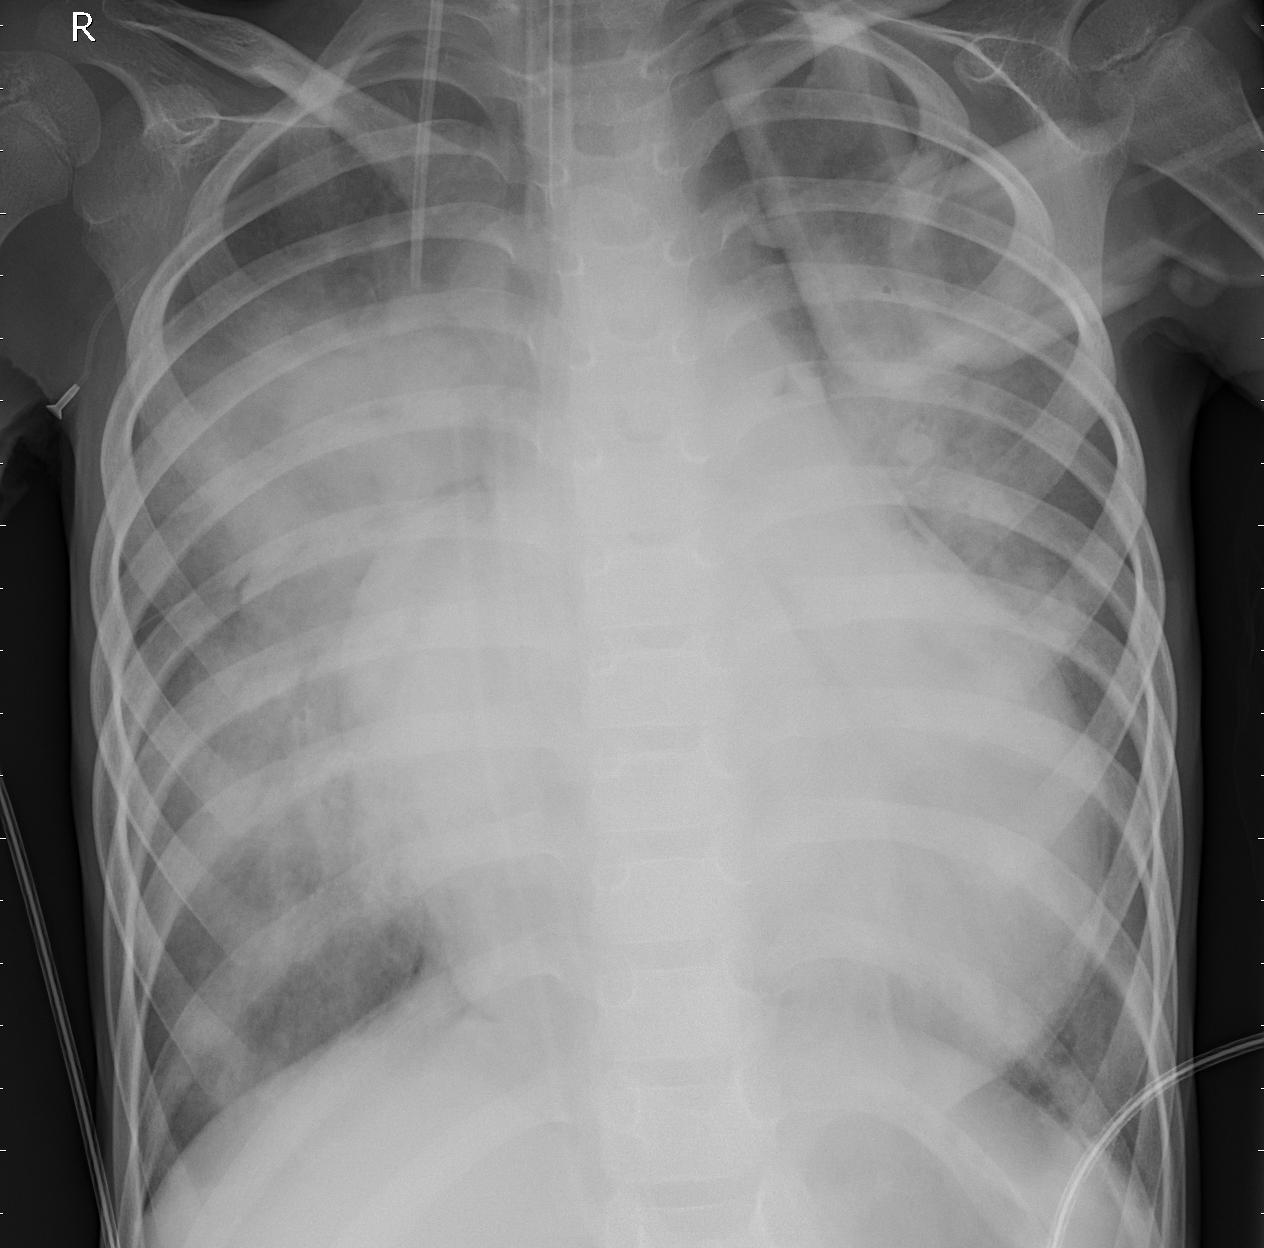
Diagnosis: PNEUMONIA